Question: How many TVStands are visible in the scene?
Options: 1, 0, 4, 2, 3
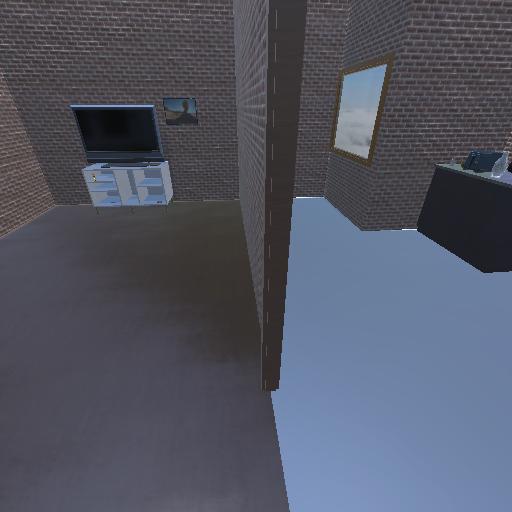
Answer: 1